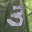
Label: 3